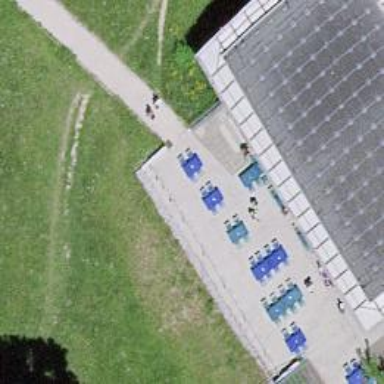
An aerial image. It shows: Rack for bicycle parking.